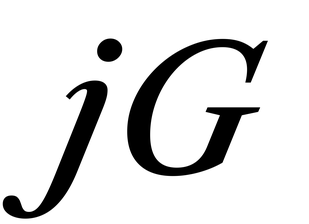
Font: LibreCaslonText-Italic_Medium_Italic